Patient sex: M
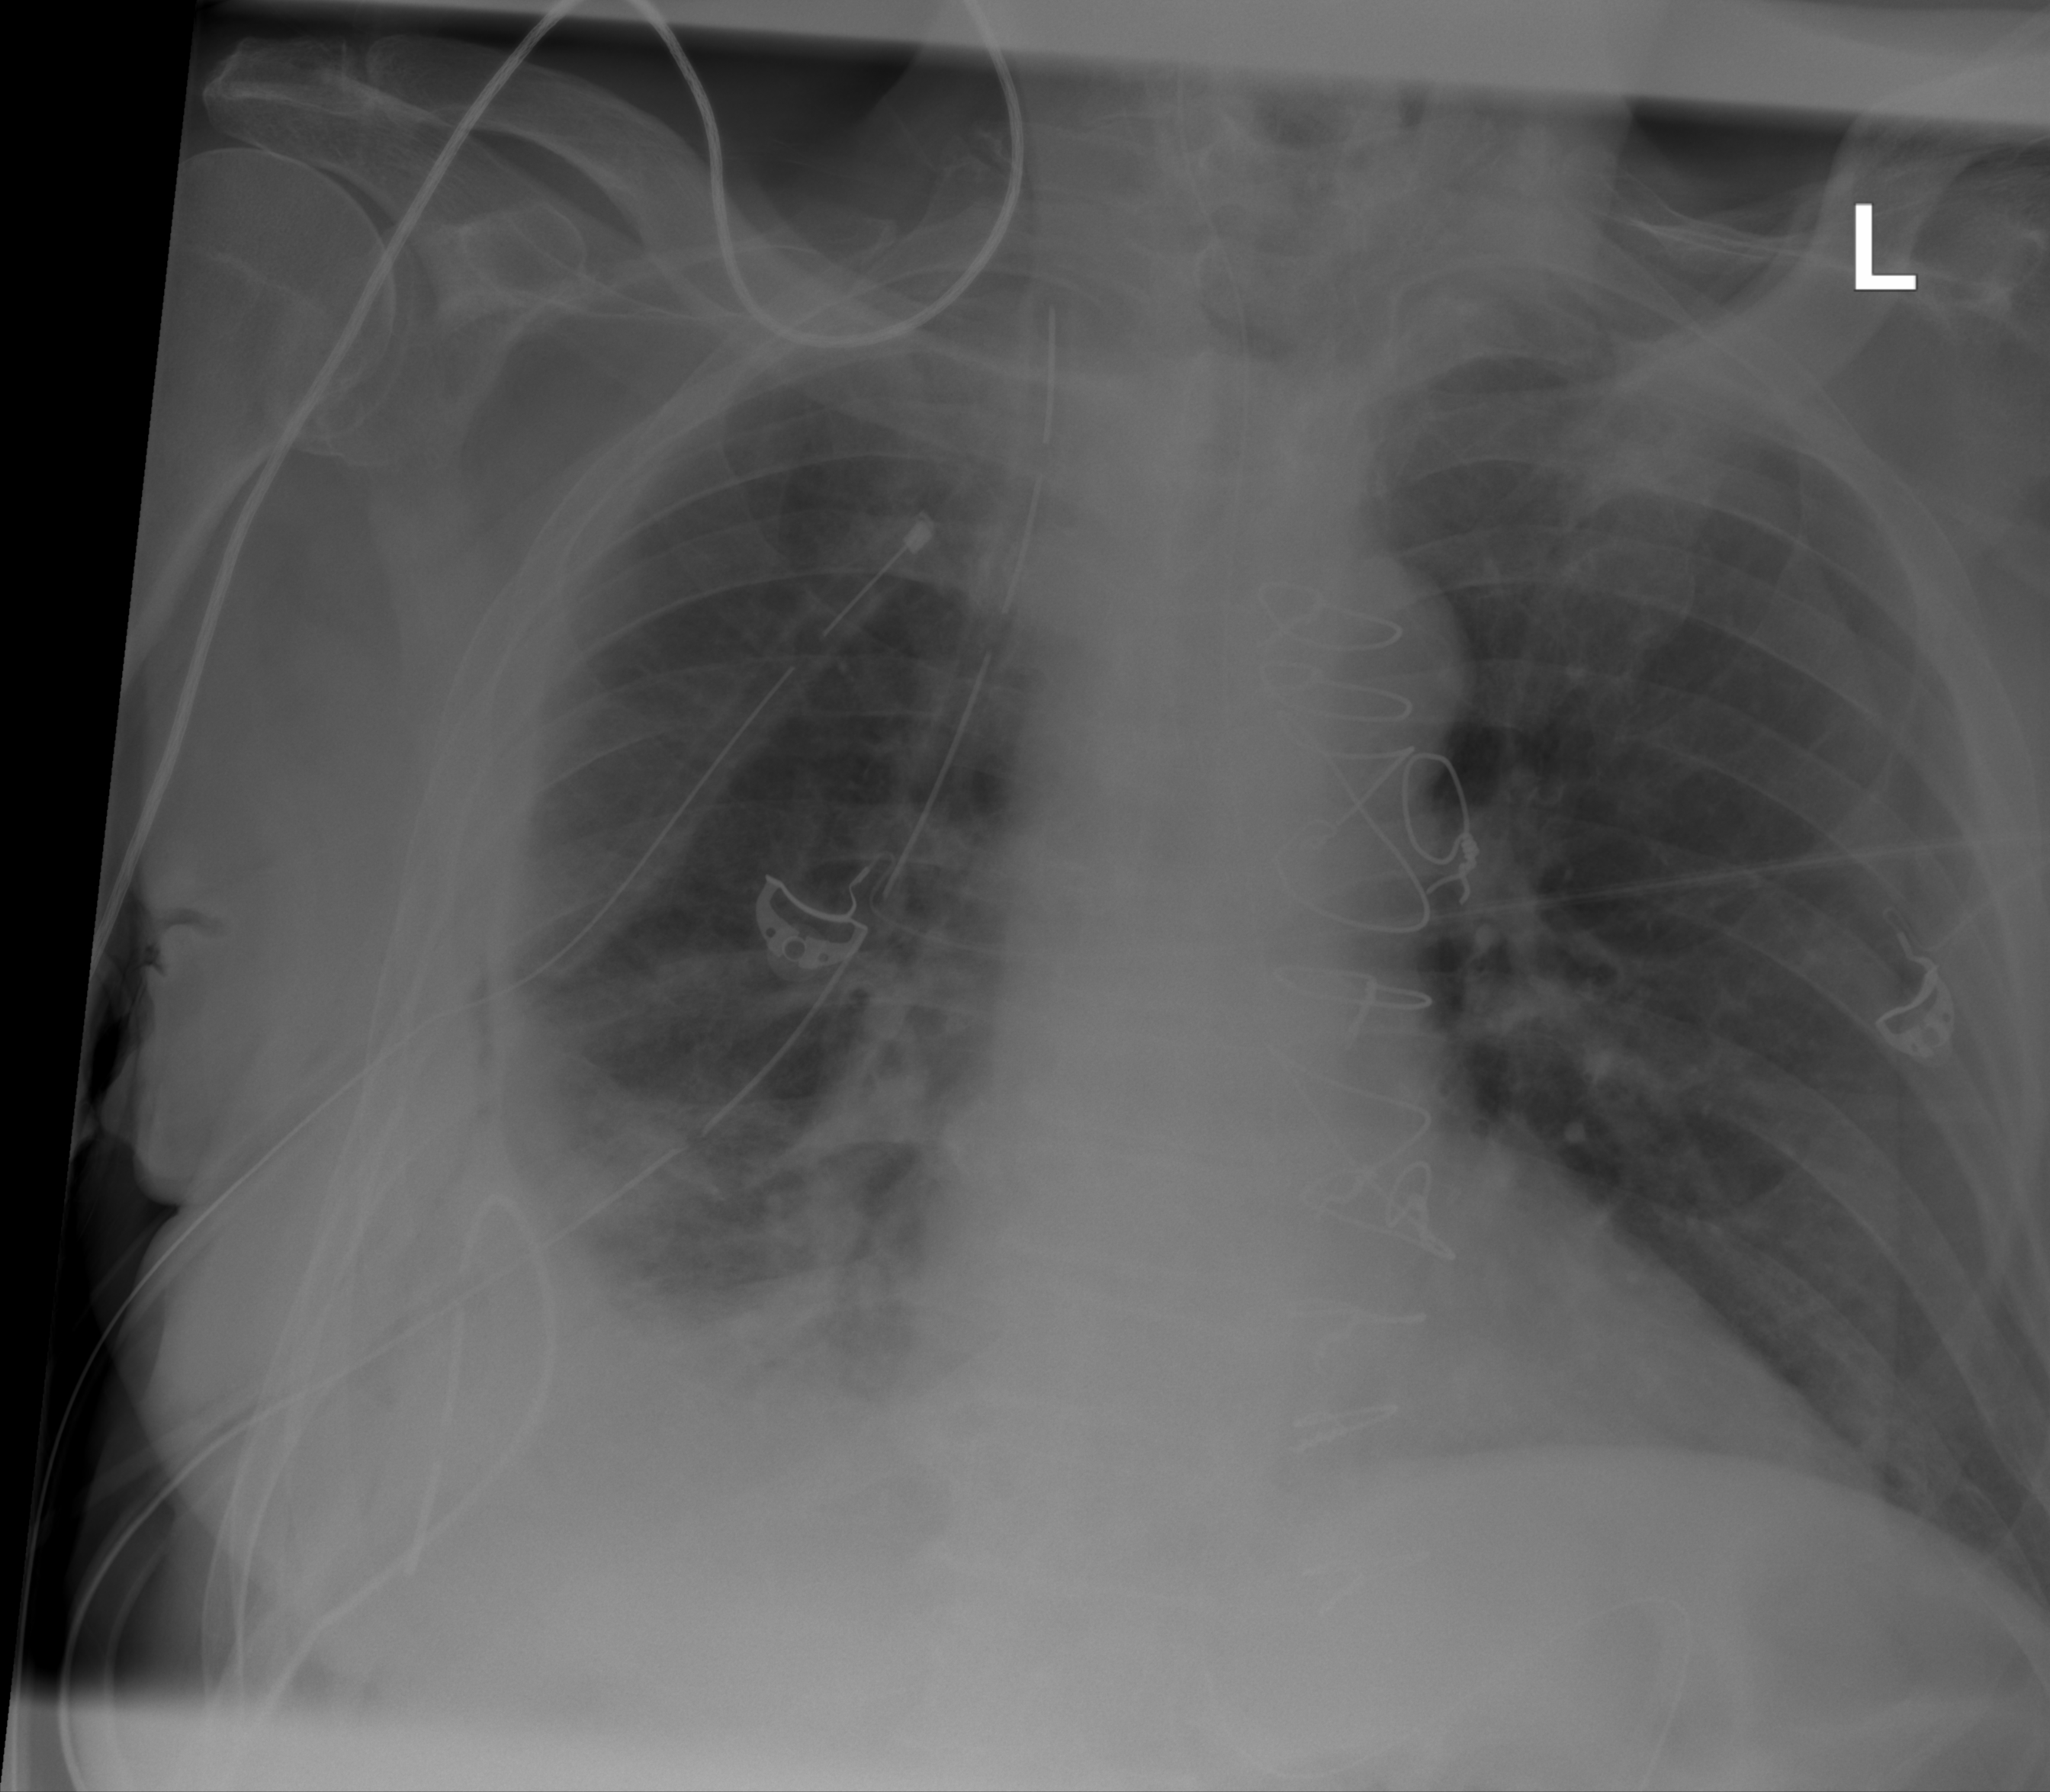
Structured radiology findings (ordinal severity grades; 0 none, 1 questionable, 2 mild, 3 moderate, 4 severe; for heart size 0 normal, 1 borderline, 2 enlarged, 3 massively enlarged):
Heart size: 0
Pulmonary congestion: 0
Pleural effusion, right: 3
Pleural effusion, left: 0
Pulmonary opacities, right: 2
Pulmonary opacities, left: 0
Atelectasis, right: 3
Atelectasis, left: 0